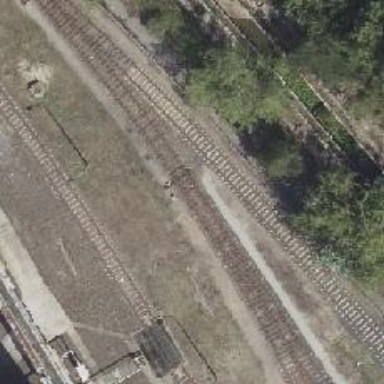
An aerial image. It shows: Railway yard used for servicing trains.